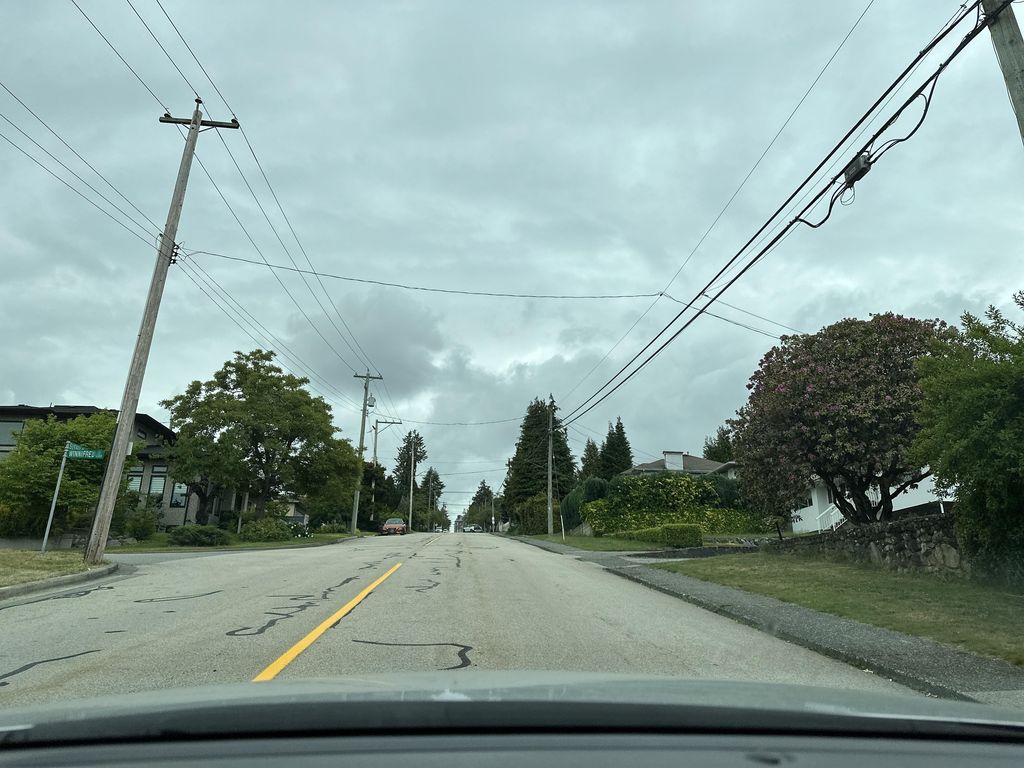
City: vancouver